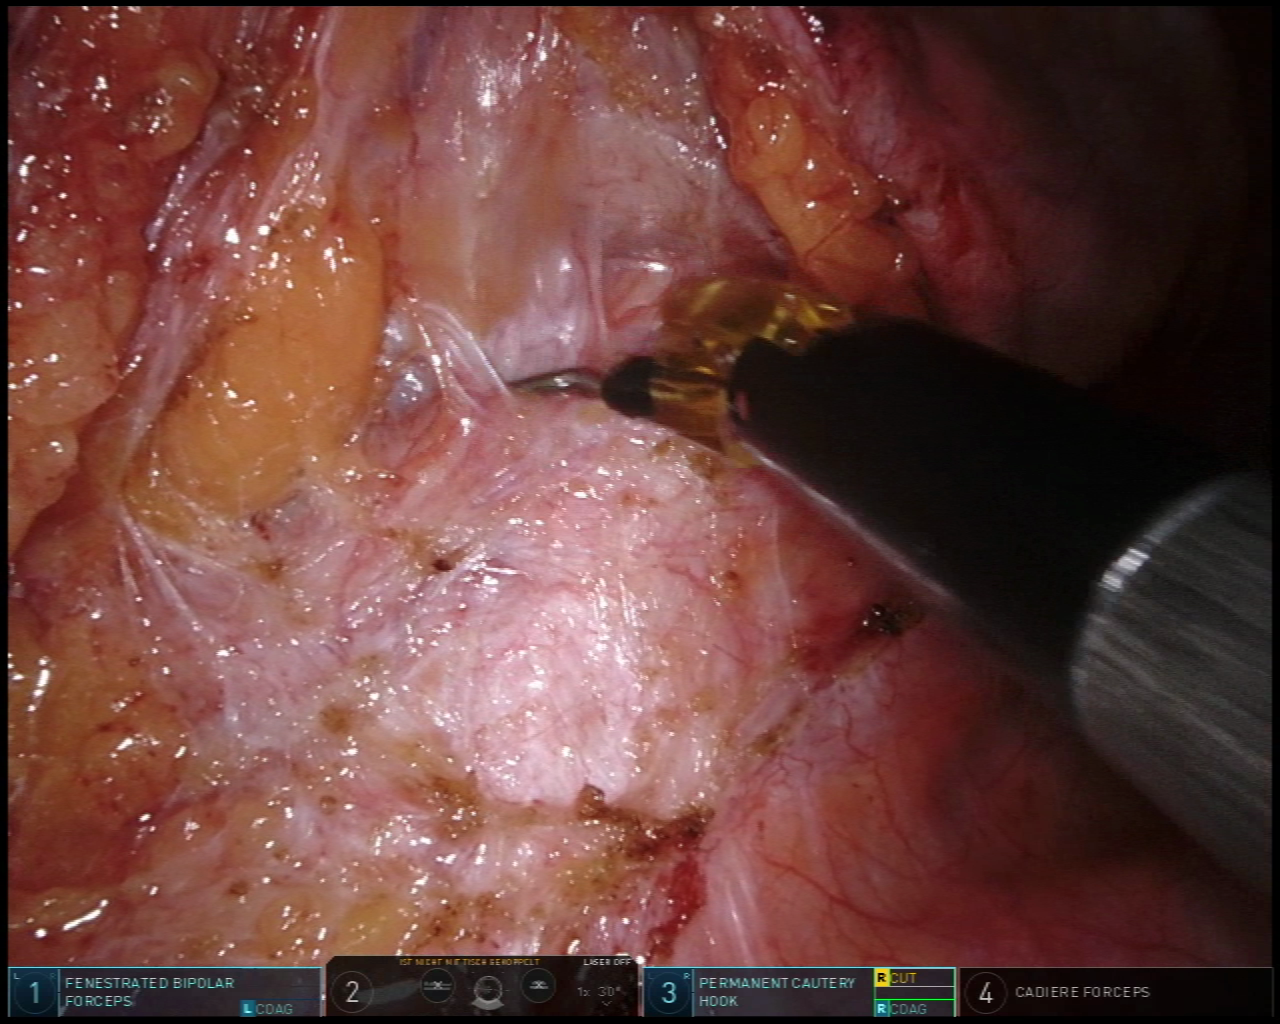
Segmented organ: ureter
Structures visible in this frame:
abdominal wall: no
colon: no
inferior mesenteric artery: no
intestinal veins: no
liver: no
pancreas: no
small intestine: no
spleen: no
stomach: no
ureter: yes
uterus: no
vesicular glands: no